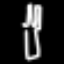
Label: fork